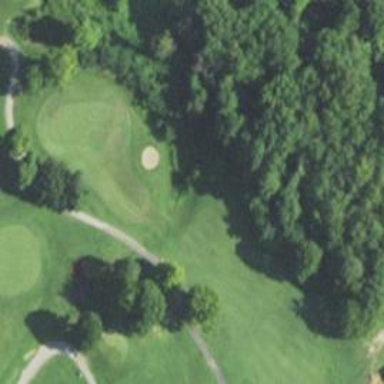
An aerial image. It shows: Golf rough area.